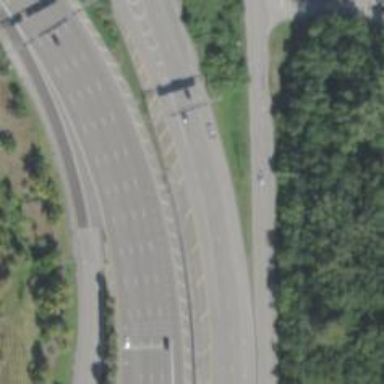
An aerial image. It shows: Primary link highway.